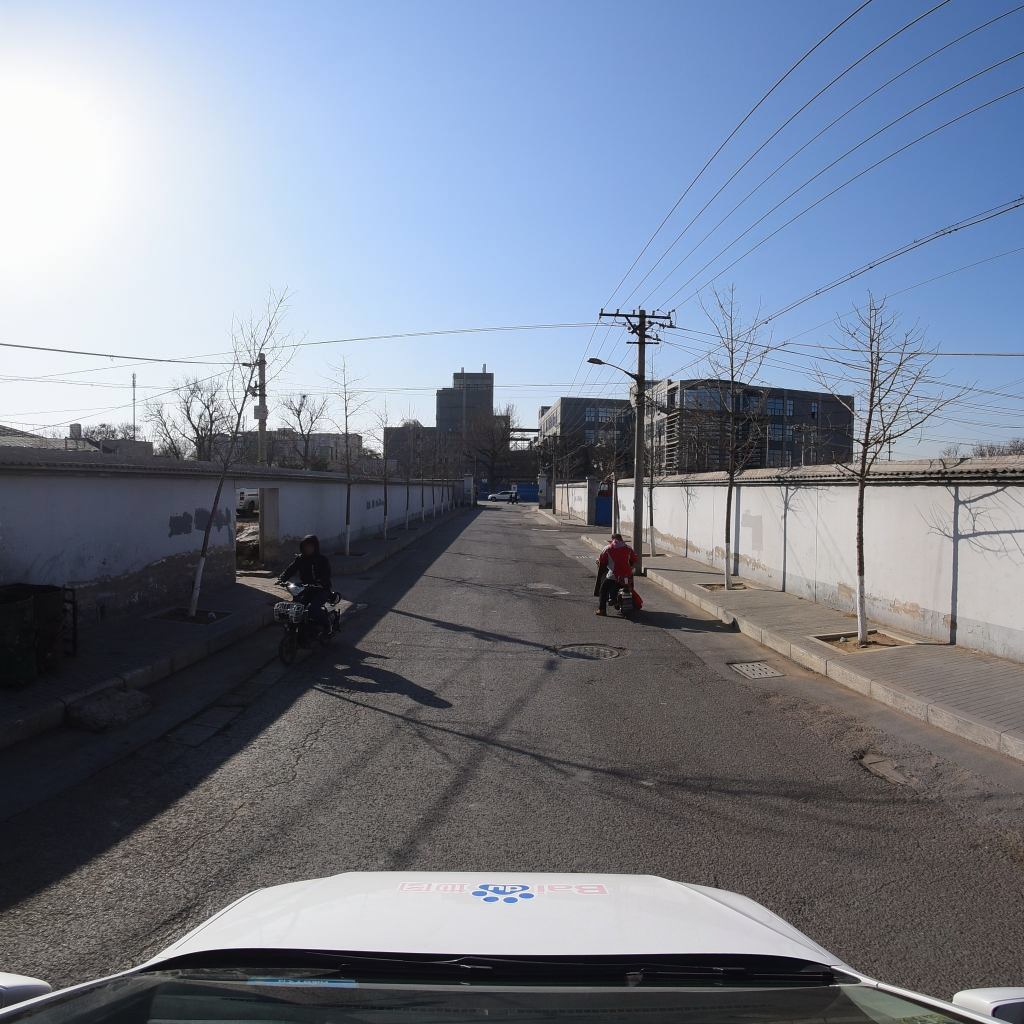
Region: Fengtai
Road damage annotations: longitudinal crack, manhole cover, pothole, longitudinal crack, transverse crack